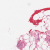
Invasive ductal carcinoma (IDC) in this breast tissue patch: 0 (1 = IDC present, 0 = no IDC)